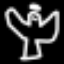
Label: angel